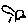
Label: bird